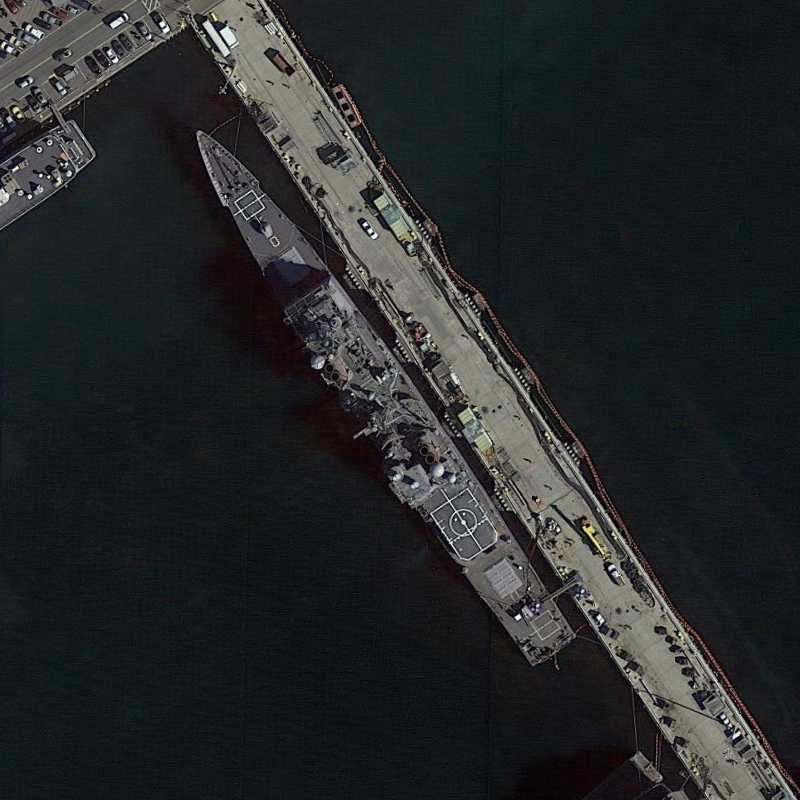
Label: cruiser